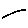
Label: line